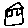
Label: house